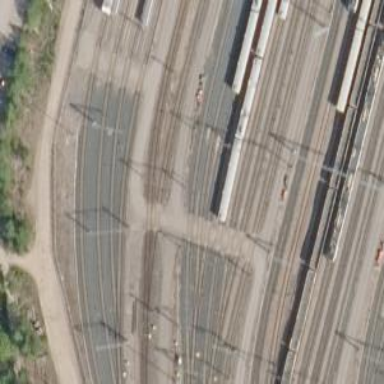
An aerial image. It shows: Railway signal.